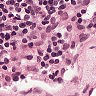
Metastatic tissue present: no